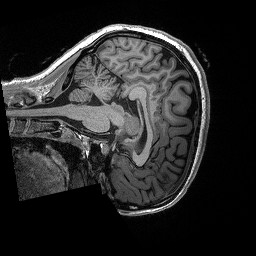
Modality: T1w
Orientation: sagittal
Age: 20
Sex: female